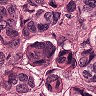
Metastatic tissue present: yes